Aerial crown-view tile of a tropical tree (Barro Colorado Island, Panama), acquired 20240918:
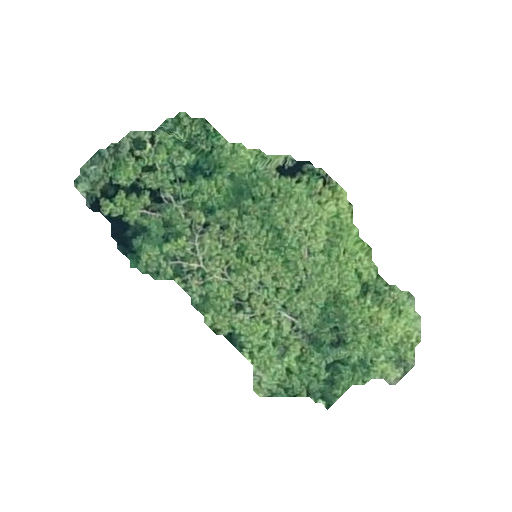
Species: Hura crepitans
GBIF accepted scientific name: Hura crepitans
Crown area: 86.235 m²